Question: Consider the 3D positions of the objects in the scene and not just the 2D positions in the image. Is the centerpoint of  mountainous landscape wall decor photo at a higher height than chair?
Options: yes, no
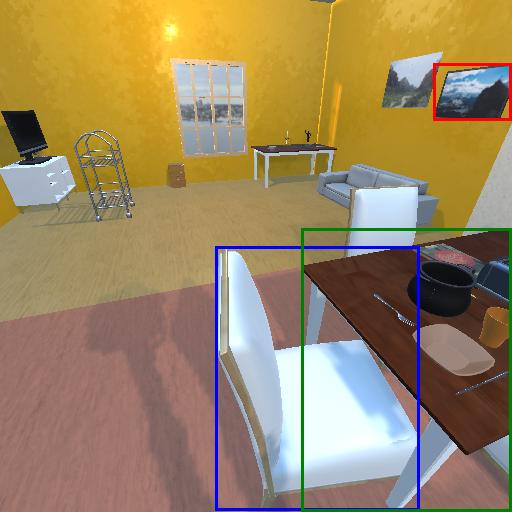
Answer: yes